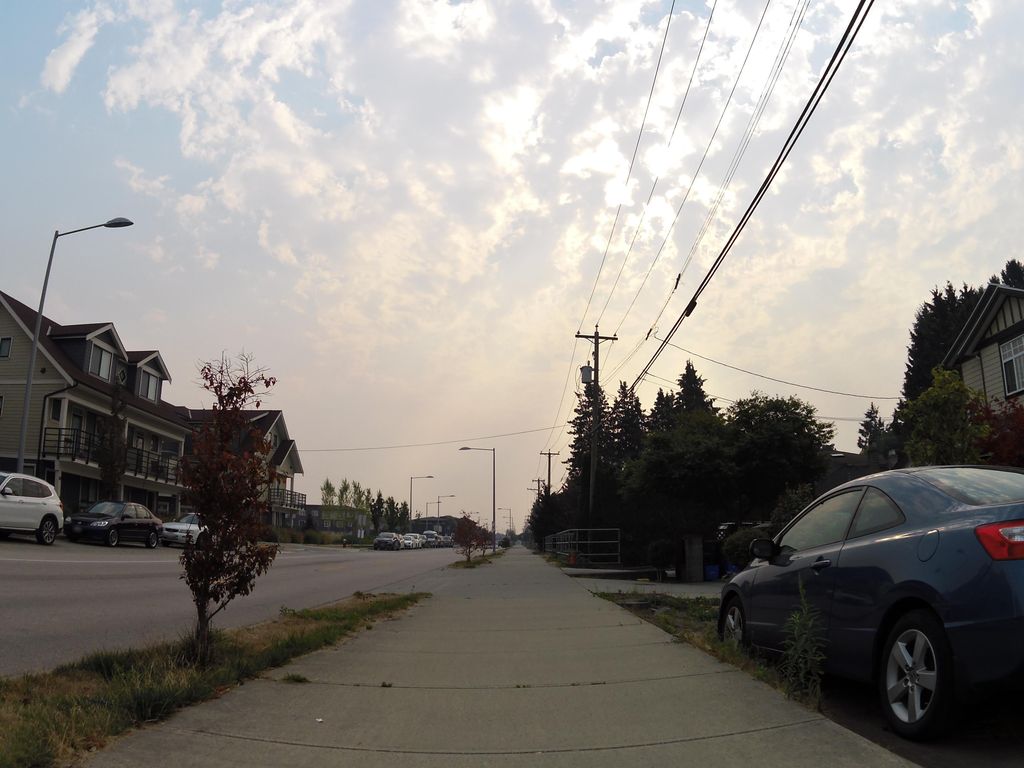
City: vancouver